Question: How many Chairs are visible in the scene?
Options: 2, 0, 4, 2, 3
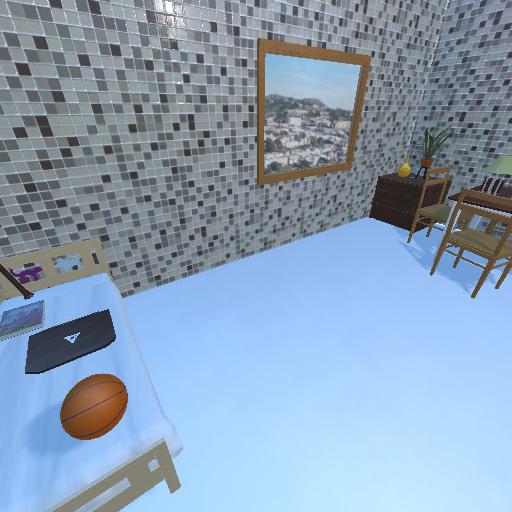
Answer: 2